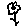
Label: flower